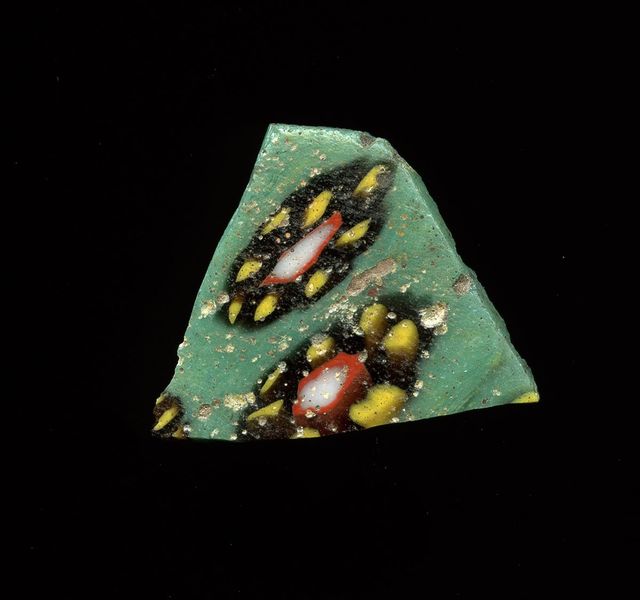
Titel: Mosaikglasfragment
Standort: Hamburg
Institution: Museum für Kunst und Gewerbe Hamburg
Schlagwörter: glas, antike, technik, mosaik, wandschmuck, kaiserzeit, blumenornamente, bodenbeläge, frühe kaiserzeit, prinzipat, römische, millefiori, mittlere, späte